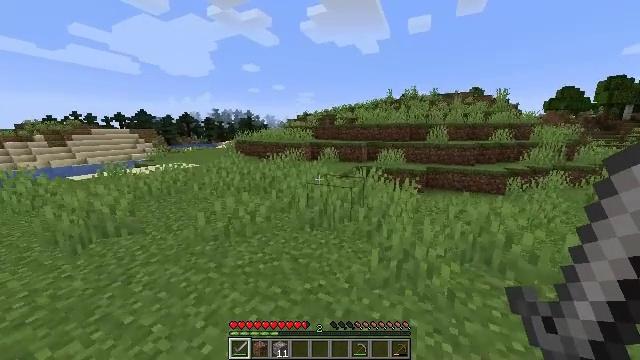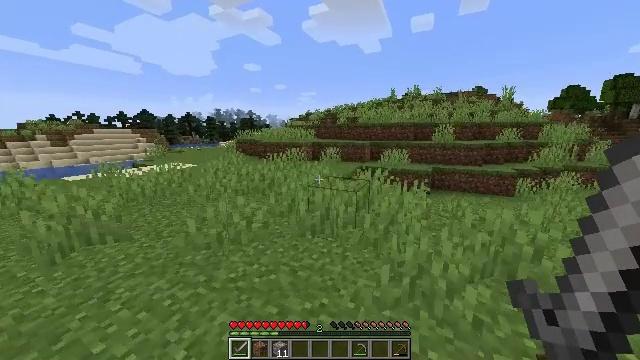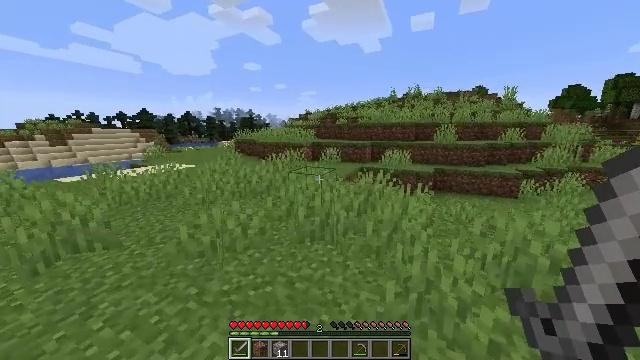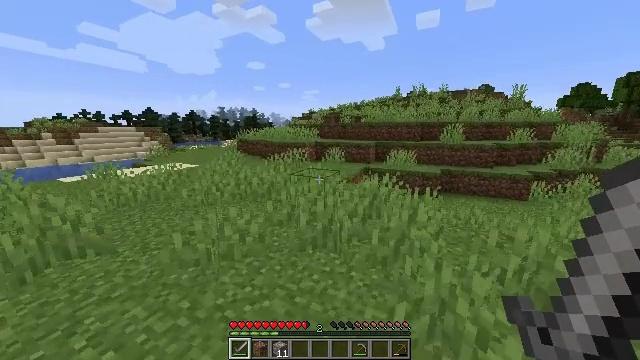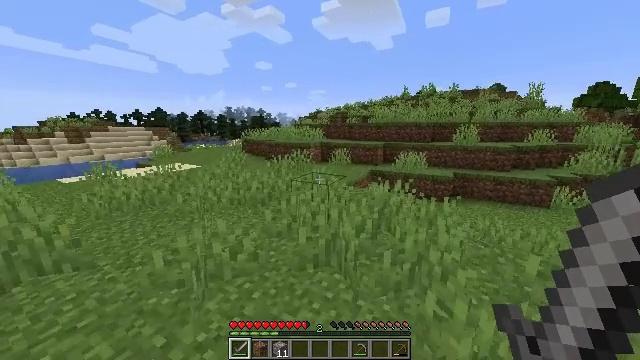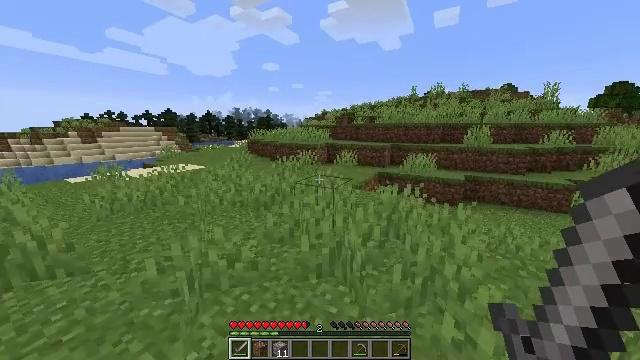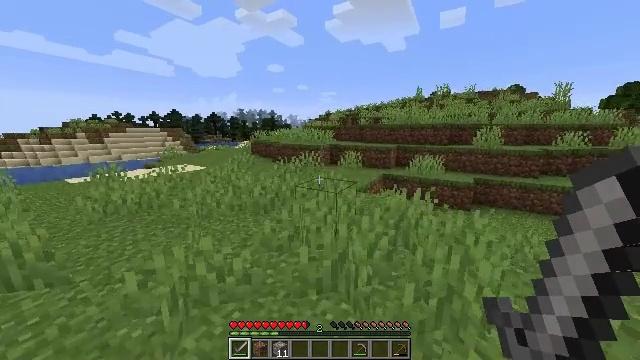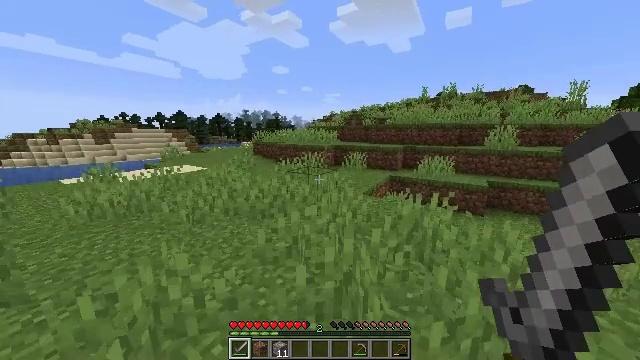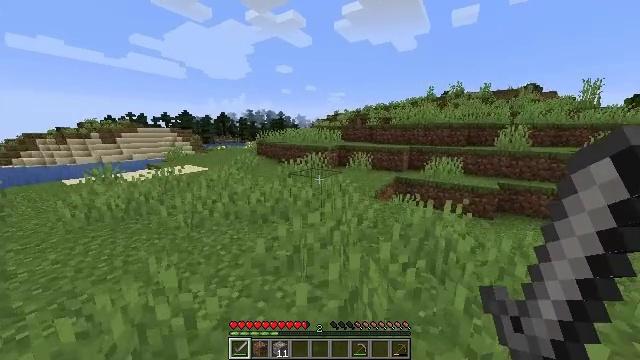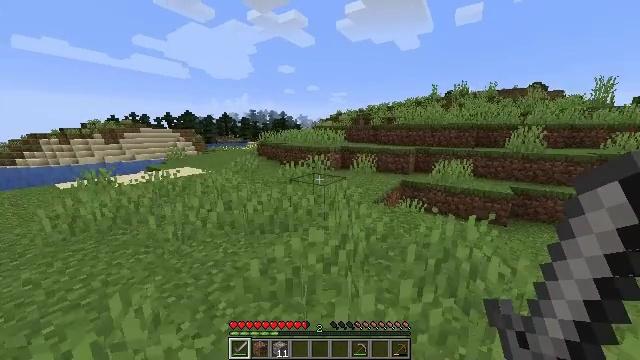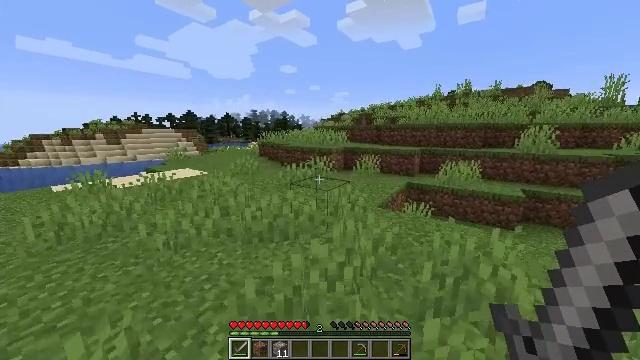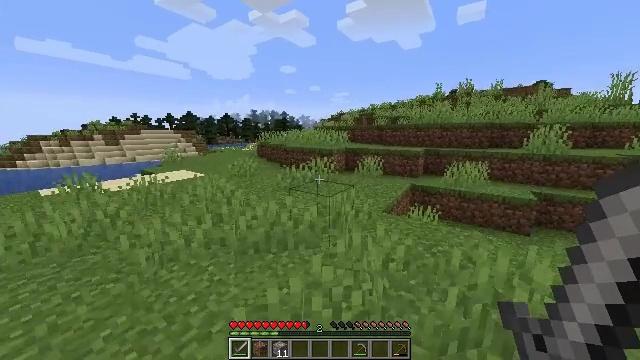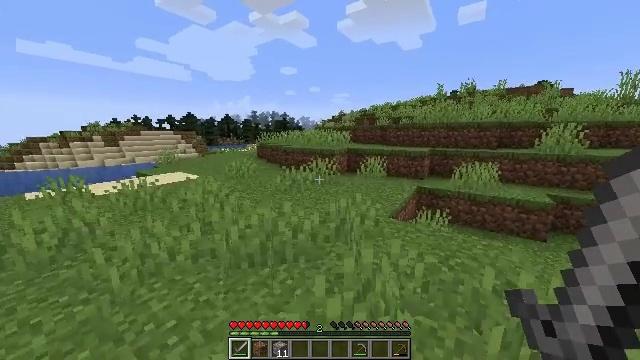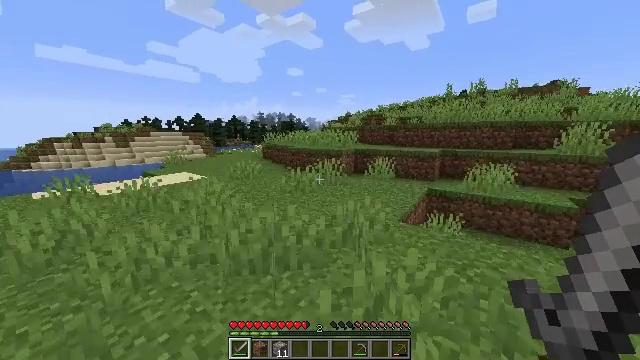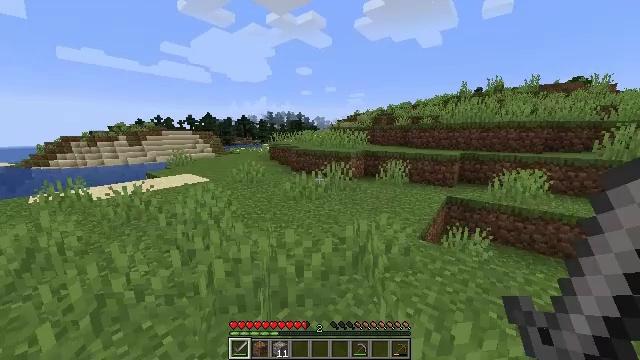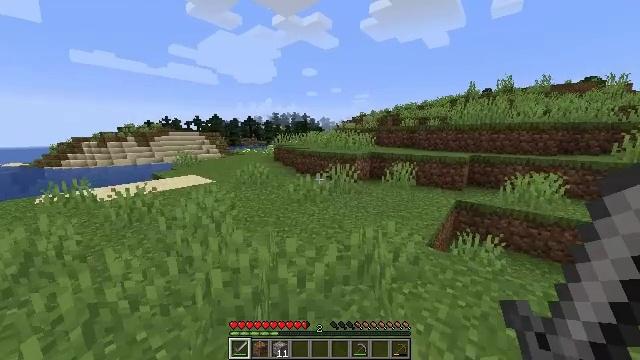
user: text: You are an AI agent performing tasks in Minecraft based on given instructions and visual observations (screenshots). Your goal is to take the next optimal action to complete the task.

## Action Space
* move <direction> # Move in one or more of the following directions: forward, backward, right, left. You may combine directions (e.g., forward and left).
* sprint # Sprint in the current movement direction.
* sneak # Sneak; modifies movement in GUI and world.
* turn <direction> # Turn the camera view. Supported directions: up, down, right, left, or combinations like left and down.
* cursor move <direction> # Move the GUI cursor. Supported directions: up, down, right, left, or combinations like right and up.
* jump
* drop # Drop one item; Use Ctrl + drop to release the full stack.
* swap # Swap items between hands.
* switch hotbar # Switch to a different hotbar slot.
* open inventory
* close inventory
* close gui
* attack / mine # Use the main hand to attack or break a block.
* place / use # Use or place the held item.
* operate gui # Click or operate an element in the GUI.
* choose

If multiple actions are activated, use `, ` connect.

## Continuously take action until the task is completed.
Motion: motion action
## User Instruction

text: Remove the white bed from its place.
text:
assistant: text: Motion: move forward
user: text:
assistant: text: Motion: move forward
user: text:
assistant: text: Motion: move forward
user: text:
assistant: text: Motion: move forward, turn left
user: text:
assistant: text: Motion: move forward, turn left
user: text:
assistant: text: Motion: move forward, turn left
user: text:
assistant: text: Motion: move forward, turn left
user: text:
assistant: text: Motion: move forward, turn left
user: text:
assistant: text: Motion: move forward
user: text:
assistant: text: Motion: move forward
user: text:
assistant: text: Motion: move forward
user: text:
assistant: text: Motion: move forward
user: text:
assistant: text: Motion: move forward, turn left
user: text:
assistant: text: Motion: move forward, turn left
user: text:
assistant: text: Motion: move forward, turn left
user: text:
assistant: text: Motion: move forward
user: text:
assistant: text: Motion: move forward
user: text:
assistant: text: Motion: move forward
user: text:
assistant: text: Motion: move forward
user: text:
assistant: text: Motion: move forward
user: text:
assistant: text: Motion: move forward
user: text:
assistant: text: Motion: move forward
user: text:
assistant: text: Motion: move forward
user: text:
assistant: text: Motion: move forward
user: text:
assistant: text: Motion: move forward
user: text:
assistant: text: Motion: move forward
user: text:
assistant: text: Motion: move forward, turn right
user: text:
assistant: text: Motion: move forward
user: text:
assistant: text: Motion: move forward, turn right
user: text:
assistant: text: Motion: move forward, turn right